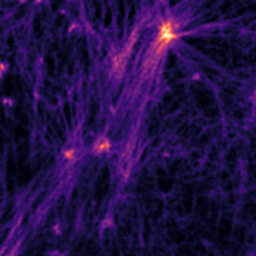
Label: Super-resolution F-actin image